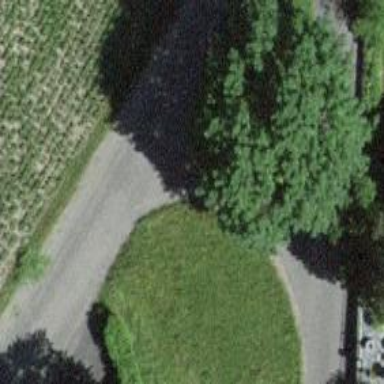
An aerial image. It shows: Unclassified road.